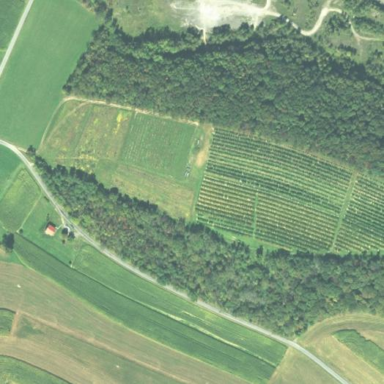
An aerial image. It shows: Orchard.